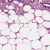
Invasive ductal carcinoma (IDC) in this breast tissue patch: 1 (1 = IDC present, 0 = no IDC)